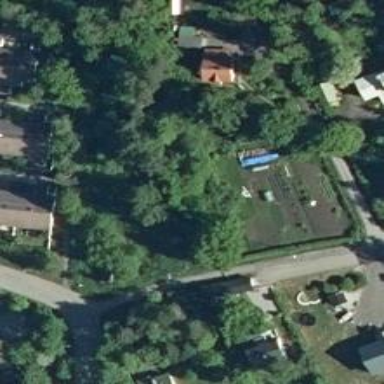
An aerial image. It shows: Charming neighbourhood.